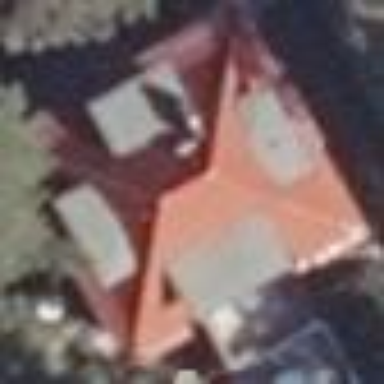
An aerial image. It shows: Hipped-roof building with apartments.